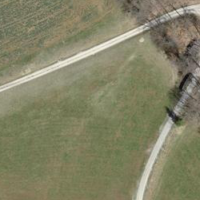
EUNIS habitat code: 41
Species observed at this site:
Pseudochorthippus parallelus
Ruspolia nitidula
Nemobius sylvestris